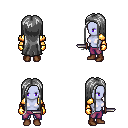
a pixel art fantasy rpg character, female body template, dark elf, purple skin, gold arm armor, magenta pants, gray extra-long hairstyle, gold gloves, brown shoes, dagger, four views (front, back, left, right), 2x2 character sprite sheet, small pixel art, hard edges, no anti-aliasing